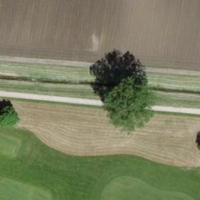
EUNIS habitat code: 53
Species observed at this site:
Cirsium arvense